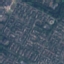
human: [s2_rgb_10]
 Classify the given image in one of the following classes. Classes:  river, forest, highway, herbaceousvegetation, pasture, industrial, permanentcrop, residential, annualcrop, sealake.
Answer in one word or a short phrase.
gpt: Residential